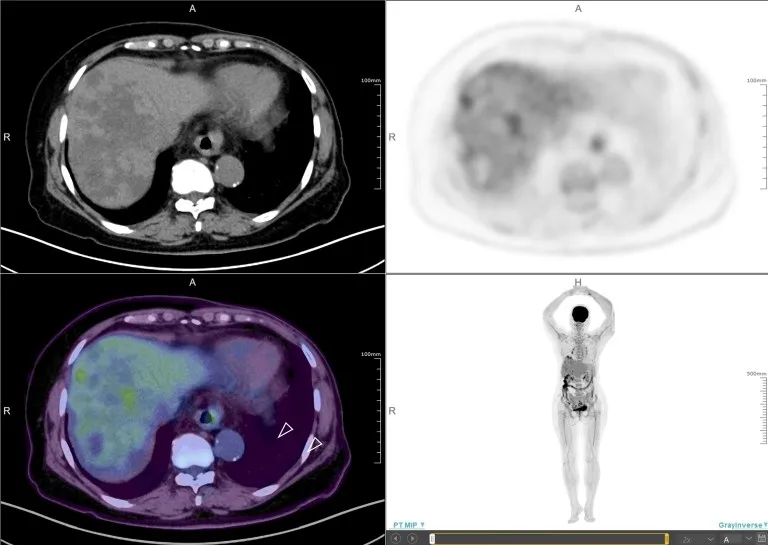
Positron emission tomography/computed tomography (PET/CT). PET/CT scan confirmed slightly high fluorodeoxyglucose (18F-FDG) uptake with an SUVmax of 5.9 for limited metastatic liver lesions (white arrow).
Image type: radiology (pet)